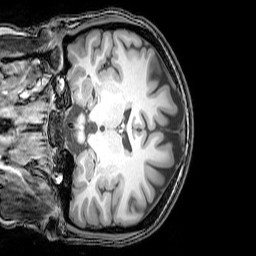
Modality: T1w
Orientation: coronal
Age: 23
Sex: female
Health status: healthy
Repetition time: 0.081 s
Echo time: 0.037 s